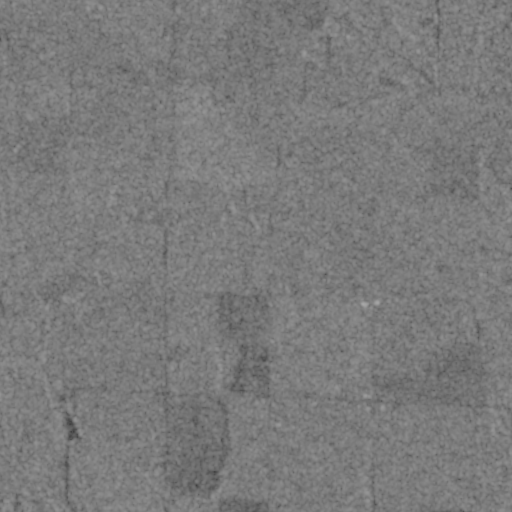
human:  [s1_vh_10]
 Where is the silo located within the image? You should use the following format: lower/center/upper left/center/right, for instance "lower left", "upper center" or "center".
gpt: The silo is located in the lower right of the image.
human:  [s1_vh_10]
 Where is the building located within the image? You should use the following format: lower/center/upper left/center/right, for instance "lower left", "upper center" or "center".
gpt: The building is located in the lower right of the image.
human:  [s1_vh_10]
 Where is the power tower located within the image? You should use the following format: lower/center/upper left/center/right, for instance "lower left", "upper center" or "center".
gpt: There is no power tower in the image.

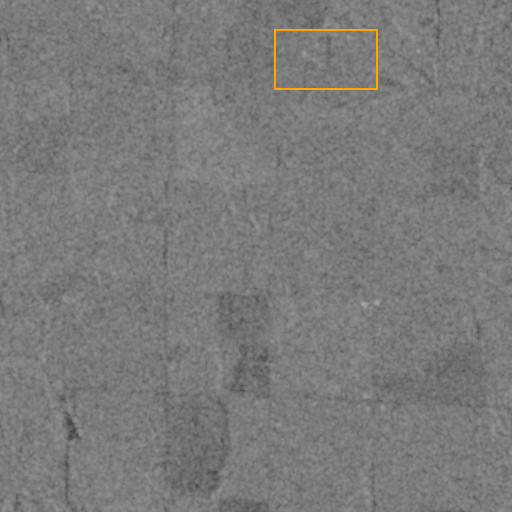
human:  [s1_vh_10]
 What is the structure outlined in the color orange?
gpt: The structure outlined in orange is a crop field.
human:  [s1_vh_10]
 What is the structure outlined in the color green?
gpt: There is no green outline.